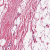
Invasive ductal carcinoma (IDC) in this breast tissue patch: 0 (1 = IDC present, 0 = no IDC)